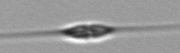
Label: Cylindrotheca